Question: The picture shows the balloon popping problem. You need to pop all the balloons in a certain order. The reward for popping a red balloon is the product of itself and the value on the balloons to the left and right. The reward for popping a gold balloon is doubled, and the reward for popping a black balloon becomes negative. If there is no balloon on the left or right, multiply the value by 1. You only need to find the maximum reward and keep only the final value
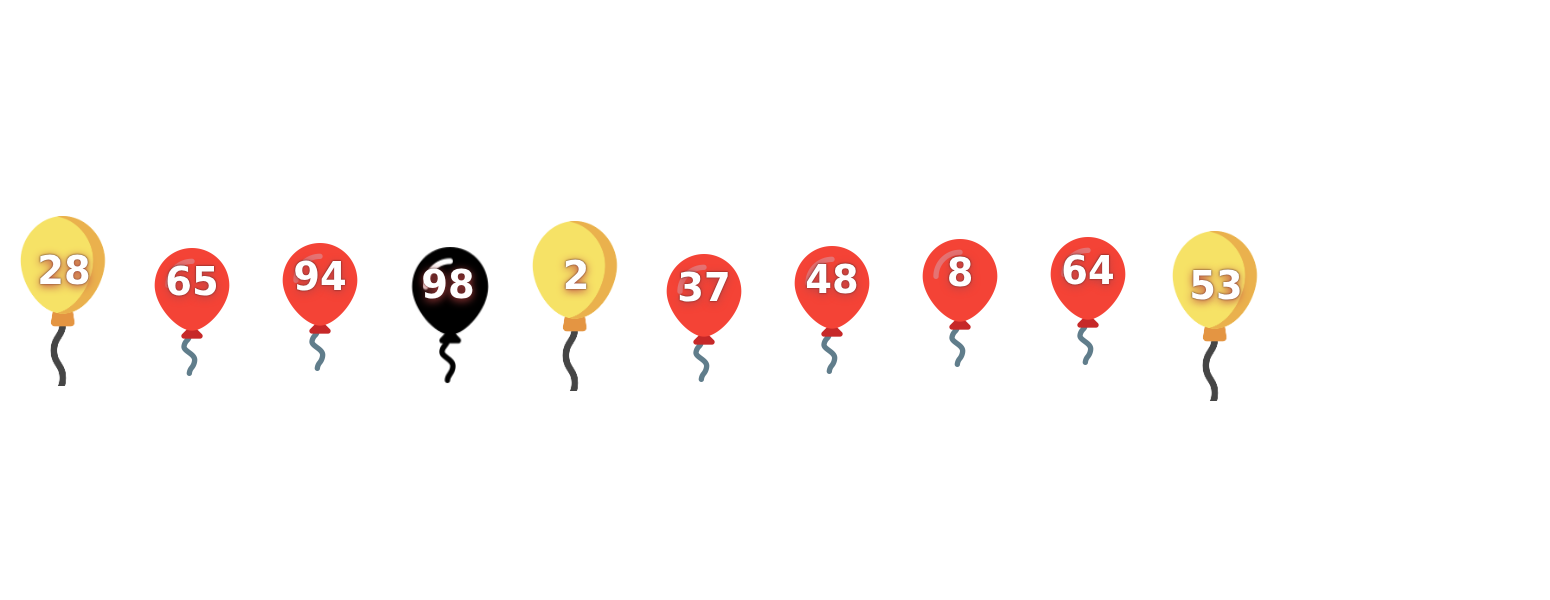
Answer: 1639518